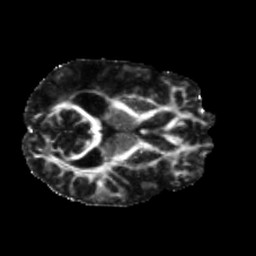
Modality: FA
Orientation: axial
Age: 58
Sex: male
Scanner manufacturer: siemens
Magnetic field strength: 3 T
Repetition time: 5.25 s
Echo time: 0.08 s